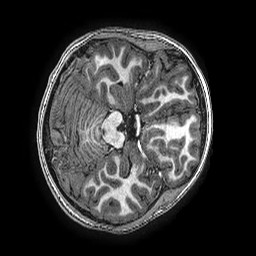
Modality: T1w
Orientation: axial
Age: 11
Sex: female
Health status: ill
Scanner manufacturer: ge
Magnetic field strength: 3 T
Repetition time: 0.00766 s
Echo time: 0.003476 s